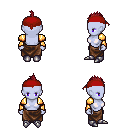
a pixel art fantasy rpg character, female body template, dark elf, purple skin, gold arm armor, robe skirt, brunette mohawk hairstyle, red bandana, metal boots, four views (front, back, left, right), 2x2 character sprite sheet, small pixel art, hard edges, no anti-aliasing